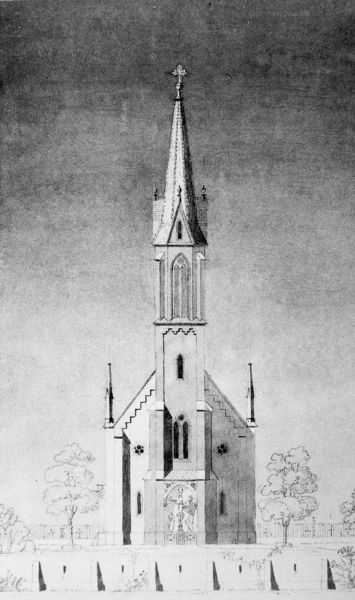
Titel: Entwurf zu St. Johann Baptist München-Haidhausen, Aufriss
Künstler: Georg Friedrich Ziebland
Standort: München
Institution: Stadtmuseum, Graphische Sammlung
Schlagwörter: baum, dunkel, himmel, schatten, weiß, wolken, bäume, kirchturm, fenster, grau, hell, licht, pfeiler, schwarz, skizze, tür, zeichnung, dach, gebäude, haus, wiese, zaun, wand, architektur, spitze, horizont, weite, busch, büsche, einsam, kirche, schlank, boden, spitzen, blatt, front, gotik, kirchturmspitze, rund, turm, turmspitze, relief, ansicht, bogen, fassade, studie, abstrakt, leer, giebel, mauer, grafik, graphik, klein, winter, pilaster, spitz, schmal, fein, dünn, foto, fotografie, eingang, kreuz, türmchen, türme, dom, festung, symmetrisch, stich, schwarzweiß, bleistift, friedhof, entwurf, altar, portal, sims, gesims, pforte, glocke, gotisch, rosette, jesus, mauern, apsis, zentral, romanik, chor, kapelle, kruzifix, plan, maria, dreiecke, osten, west, aufriss, kreut, pultdach, romanisch, mittelachse, fialen, spitzdach, neugotik, apris, bäume zeichnung, filiale, filialen, lee, mittelpunnkt